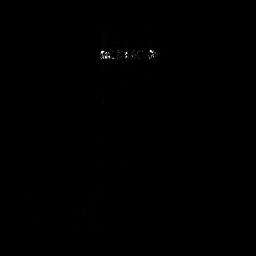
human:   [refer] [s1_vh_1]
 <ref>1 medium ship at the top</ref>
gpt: <box>[[37, 17, 62, 24, 0]]</box>